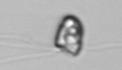
Label: flagellate_morphotype1